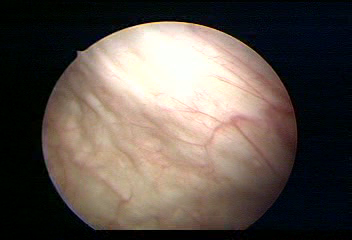
Modality: WLC
Class: Normal mucosa
Bladder cancer association: No